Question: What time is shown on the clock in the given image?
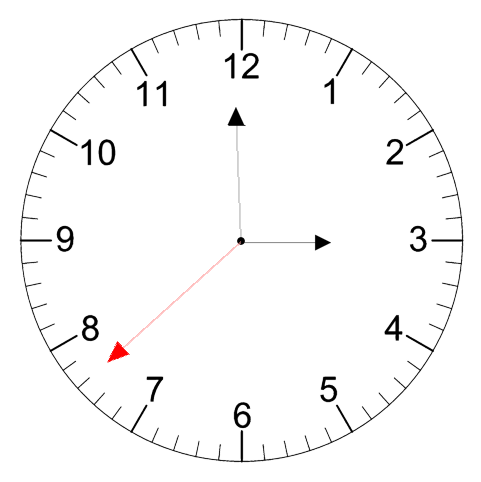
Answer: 02:59:38